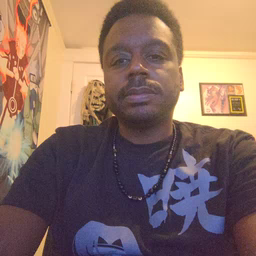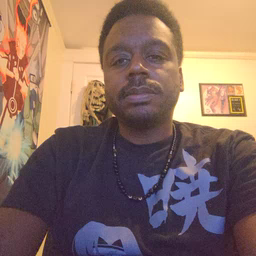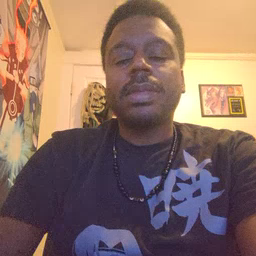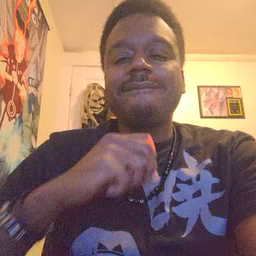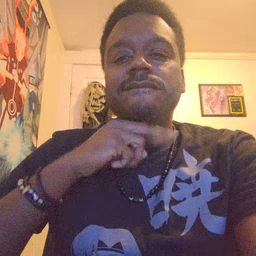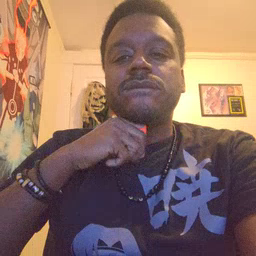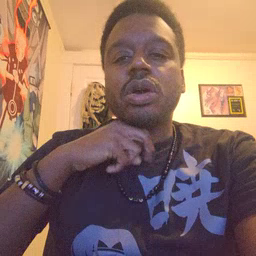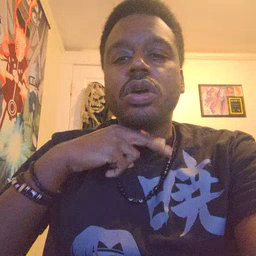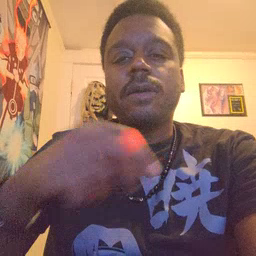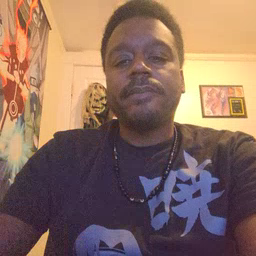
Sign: frog